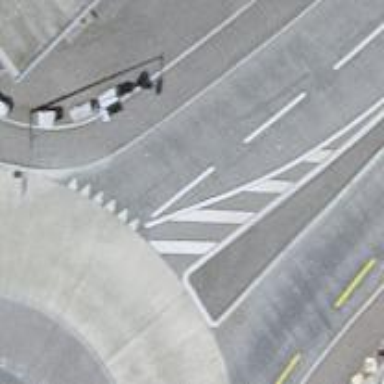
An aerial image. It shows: Primary highway with asphalt surface and trolley wires.